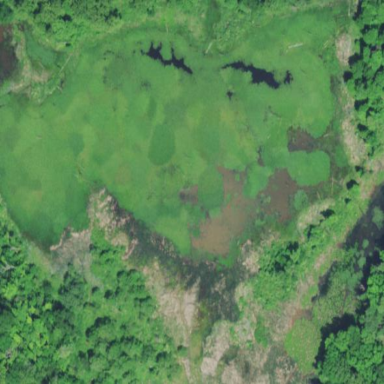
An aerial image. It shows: Marshy wetland area.